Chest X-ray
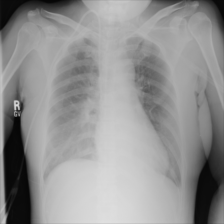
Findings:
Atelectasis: negative
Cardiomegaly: negative
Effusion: negative
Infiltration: negative
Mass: negative
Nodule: negative
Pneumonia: negative
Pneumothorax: negative
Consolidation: negative
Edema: positive
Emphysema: negative
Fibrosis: negative
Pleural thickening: negative
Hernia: negative